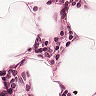
Metastatic tissue present: no